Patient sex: M
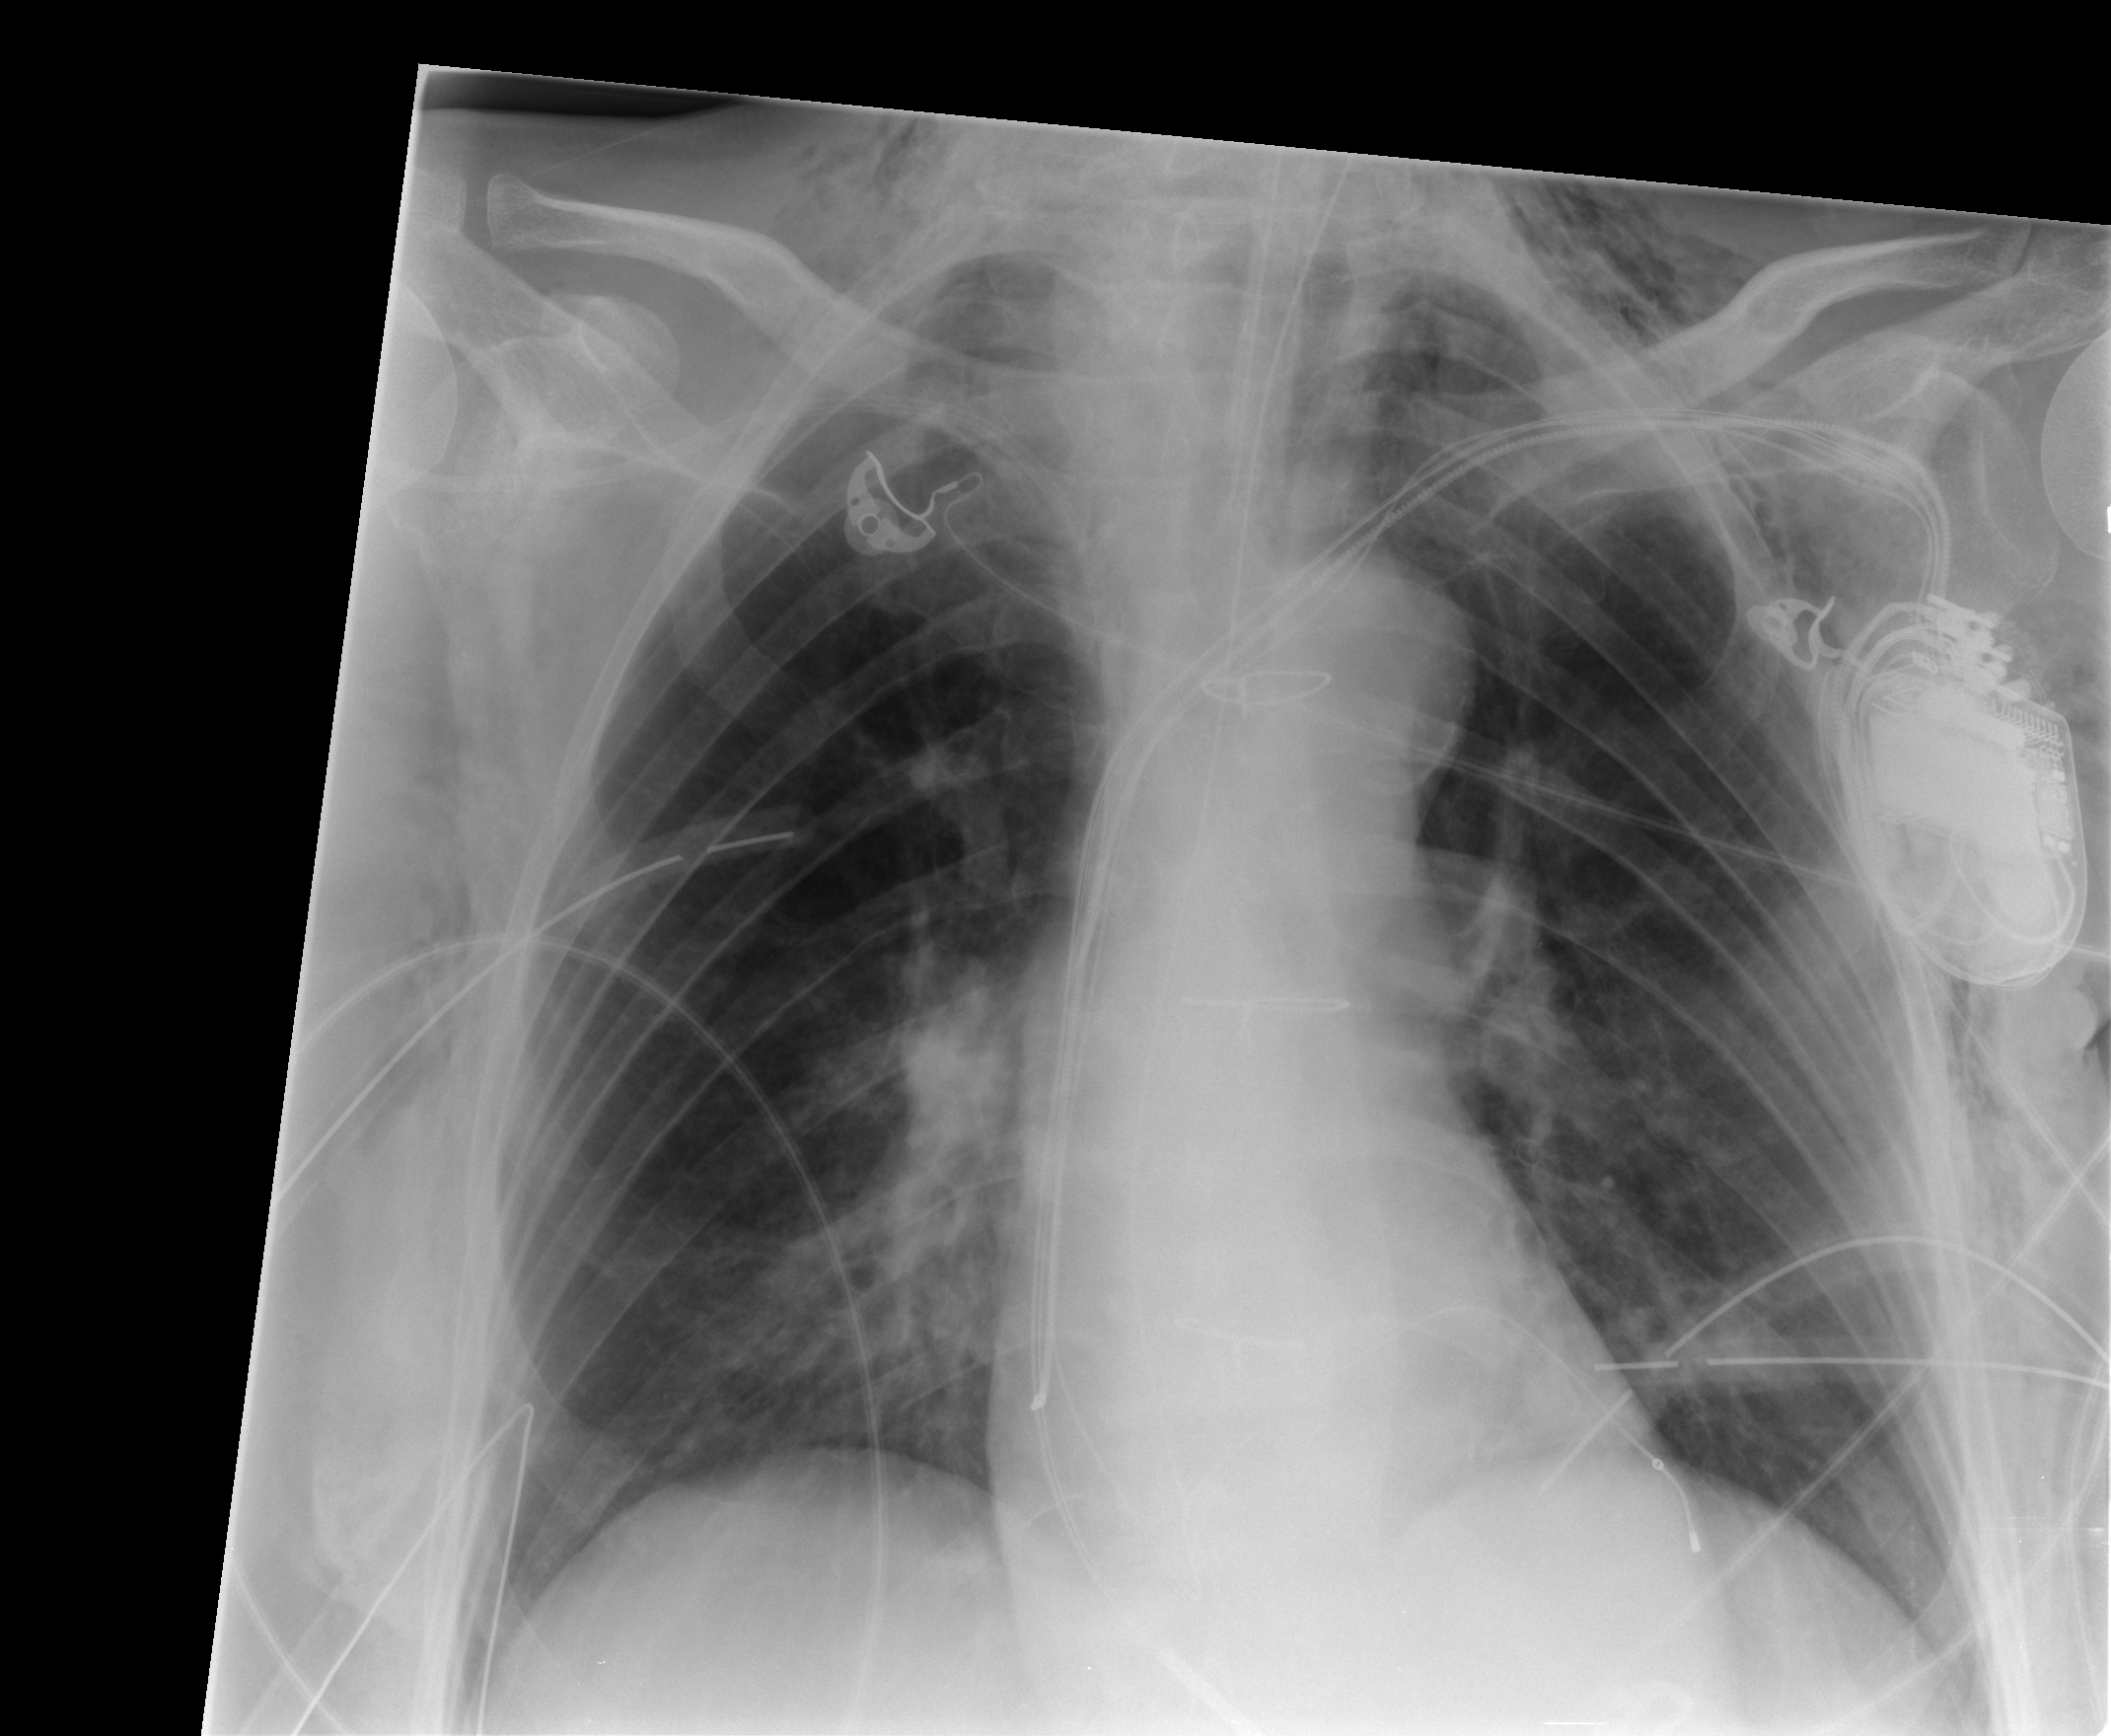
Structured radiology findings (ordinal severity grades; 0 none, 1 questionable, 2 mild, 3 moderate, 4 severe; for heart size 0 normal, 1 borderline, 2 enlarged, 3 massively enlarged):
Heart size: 0
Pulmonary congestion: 0
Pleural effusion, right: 0
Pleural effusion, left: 0
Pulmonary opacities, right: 0
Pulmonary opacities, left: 0
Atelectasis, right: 2
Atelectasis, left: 2